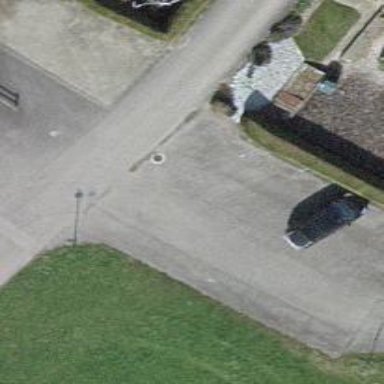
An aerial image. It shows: Parking area.